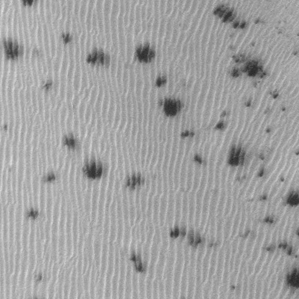
Label: frost